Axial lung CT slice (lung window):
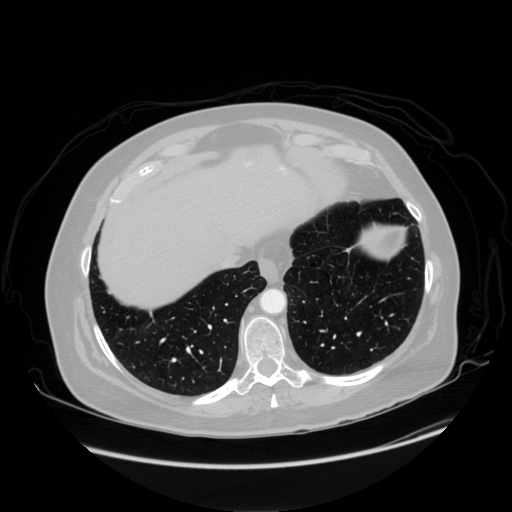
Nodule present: no